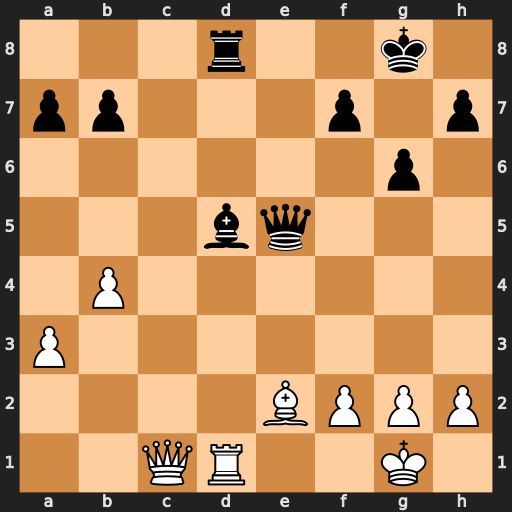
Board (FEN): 3r2k1/pp3p1p/6p1/3bq3/1P6/P7/4BPPP/2QR2K1
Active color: w
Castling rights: -
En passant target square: -
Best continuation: Bf3 Rd6 Qd2 Bxf3 Qxd6 Qxd6 Rxd6